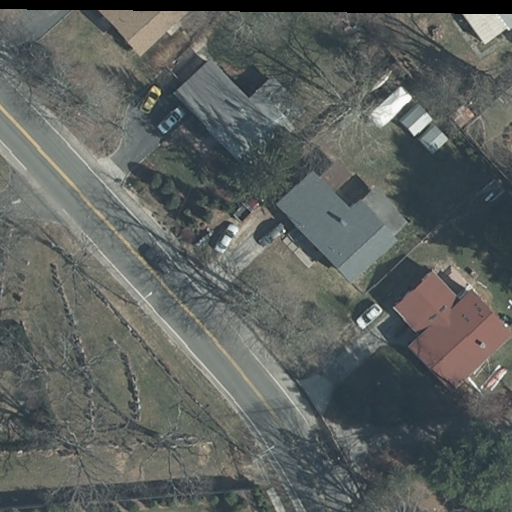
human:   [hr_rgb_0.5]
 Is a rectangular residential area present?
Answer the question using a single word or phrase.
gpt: yes

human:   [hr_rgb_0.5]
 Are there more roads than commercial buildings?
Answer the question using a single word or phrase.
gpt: yes

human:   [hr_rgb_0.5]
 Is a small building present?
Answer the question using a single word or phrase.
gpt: yes

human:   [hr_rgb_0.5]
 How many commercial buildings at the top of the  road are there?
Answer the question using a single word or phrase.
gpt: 0

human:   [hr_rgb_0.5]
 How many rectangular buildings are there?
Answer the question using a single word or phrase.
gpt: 3

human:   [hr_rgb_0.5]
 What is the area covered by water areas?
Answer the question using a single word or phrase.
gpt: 0m2

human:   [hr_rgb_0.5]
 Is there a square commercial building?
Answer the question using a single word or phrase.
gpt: no

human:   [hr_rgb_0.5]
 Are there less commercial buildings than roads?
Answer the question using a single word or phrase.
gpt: yes

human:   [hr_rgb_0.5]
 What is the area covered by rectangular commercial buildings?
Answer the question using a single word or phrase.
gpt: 0m2

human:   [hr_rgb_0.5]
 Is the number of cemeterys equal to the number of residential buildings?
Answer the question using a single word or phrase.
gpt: no

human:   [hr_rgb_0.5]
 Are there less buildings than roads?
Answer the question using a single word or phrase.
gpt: no

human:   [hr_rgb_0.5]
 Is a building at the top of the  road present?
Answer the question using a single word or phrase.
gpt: yes

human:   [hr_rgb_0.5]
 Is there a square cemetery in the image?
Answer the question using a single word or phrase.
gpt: no

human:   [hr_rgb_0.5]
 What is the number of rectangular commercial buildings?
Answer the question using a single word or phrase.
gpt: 0

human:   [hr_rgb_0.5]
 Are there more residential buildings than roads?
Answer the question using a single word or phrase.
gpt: yes

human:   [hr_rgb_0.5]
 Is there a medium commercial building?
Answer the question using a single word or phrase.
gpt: no

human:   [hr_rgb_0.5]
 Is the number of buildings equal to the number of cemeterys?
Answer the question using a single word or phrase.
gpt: no

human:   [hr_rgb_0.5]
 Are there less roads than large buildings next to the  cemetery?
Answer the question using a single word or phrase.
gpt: no

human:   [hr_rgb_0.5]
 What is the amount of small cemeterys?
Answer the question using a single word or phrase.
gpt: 0

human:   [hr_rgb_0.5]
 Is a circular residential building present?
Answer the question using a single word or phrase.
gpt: no

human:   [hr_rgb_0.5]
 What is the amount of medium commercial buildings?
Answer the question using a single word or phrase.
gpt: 0

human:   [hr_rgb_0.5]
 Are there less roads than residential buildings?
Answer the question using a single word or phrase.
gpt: yes

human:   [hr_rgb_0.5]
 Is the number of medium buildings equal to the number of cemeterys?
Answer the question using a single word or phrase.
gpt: no

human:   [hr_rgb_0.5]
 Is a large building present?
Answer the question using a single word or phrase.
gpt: no

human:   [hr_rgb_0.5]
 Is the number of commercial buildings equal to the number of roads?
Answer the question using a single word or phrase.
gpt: no

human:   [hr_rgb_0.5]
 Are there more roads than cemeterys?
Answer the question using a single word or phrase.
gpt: no

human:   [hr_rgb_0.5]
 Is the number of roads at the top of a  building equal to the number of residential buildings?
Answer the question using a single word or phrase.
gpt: no

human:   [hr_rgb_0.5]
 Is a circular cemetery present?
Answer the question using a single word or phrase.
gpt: no

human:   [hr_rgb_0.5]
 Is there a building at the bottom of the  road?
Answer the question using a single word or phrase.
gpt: no

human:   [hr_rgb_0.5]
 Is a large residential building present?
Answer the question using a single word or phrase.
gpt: no

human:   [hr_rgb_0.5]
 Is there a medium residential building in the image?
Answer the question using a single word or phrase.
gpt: yes

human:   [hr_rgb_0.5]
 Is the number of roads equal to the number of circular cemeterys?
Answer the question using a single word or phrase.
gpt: no

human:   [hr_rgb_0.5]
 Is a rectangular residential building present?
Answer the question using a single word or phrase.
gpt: yes

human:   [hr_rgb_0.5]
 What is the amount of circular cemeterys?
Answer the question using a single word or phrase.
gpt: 0

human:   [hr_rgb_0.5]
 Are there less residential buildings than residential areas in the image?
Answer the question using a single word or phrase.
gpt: no

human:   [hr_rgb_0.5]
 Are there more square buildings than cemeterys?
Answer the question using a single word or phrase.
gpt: no